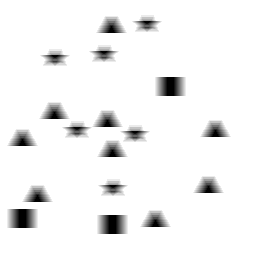
Squares: 3
Triangles: 9
Stars: 6
Total shapes: 18